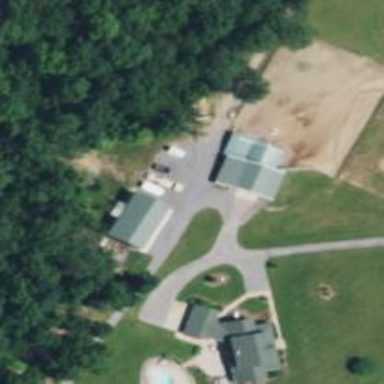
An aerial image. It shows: Driveway.